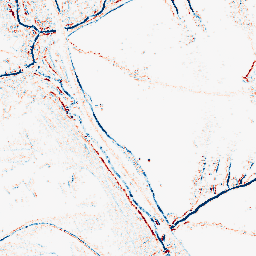
Category: morphological
Decomposition family: morphological_square
Decomposition parameters: operation: average
size: 3
Upsampling method: edge_directed
Upsampling parameters: scale: 4
Upsampling scale: 4